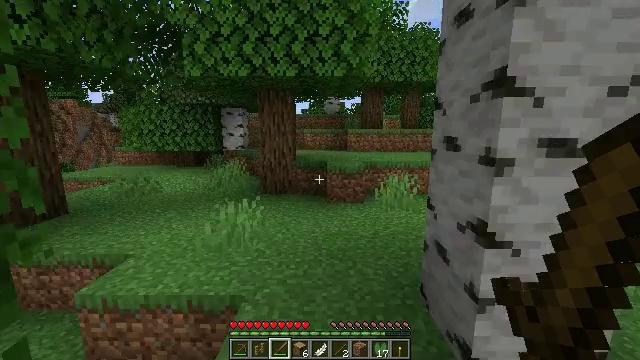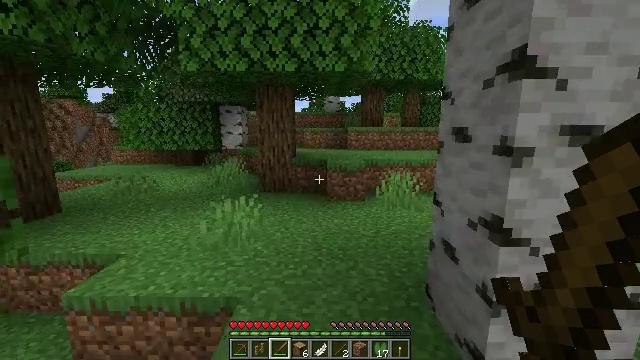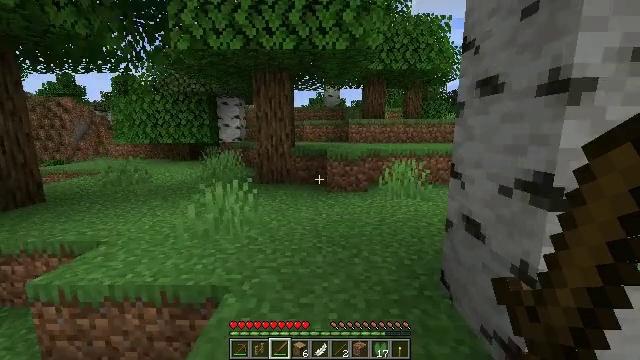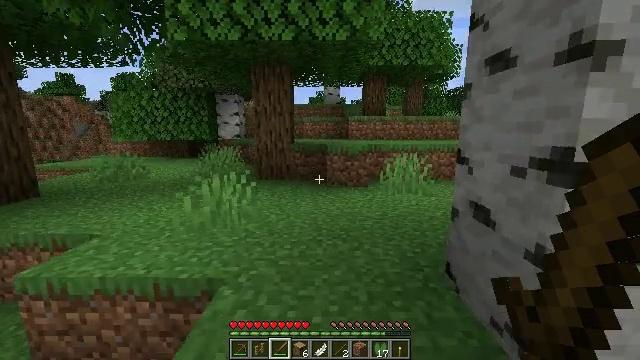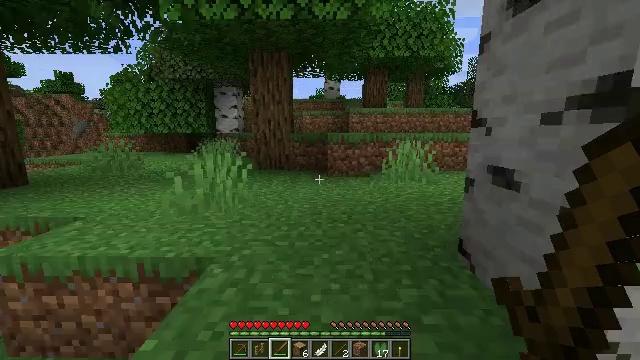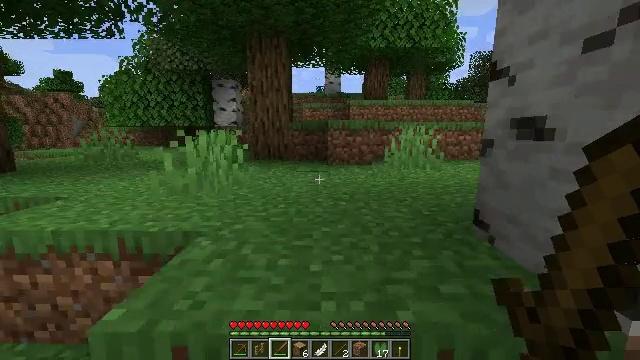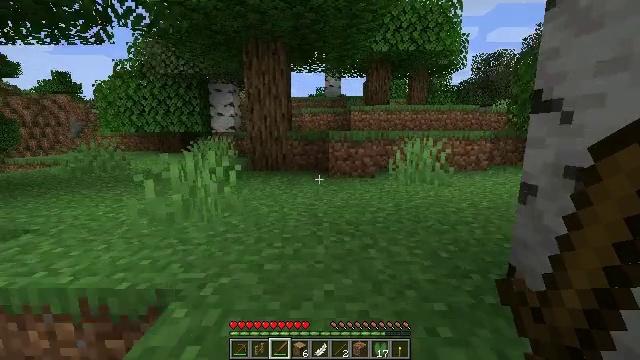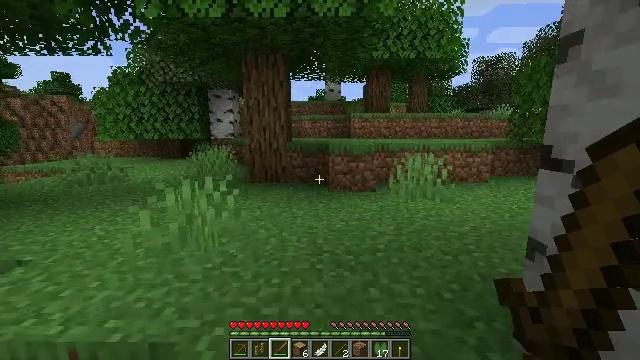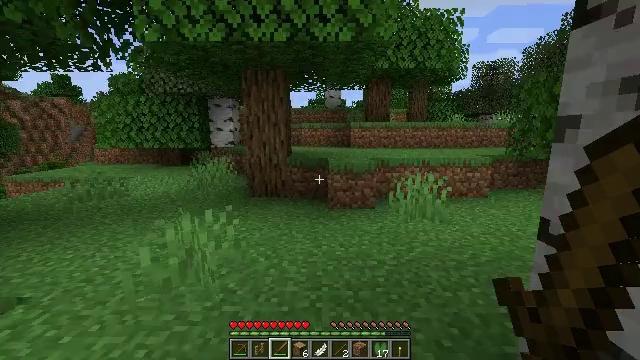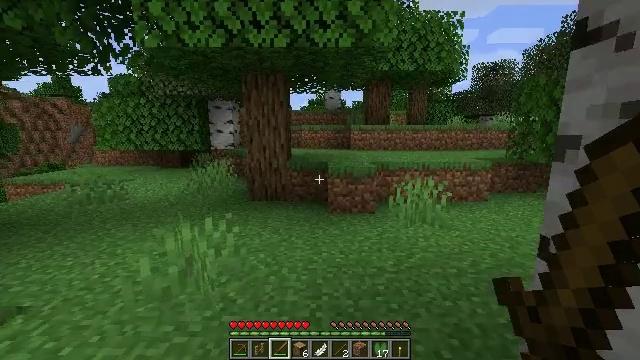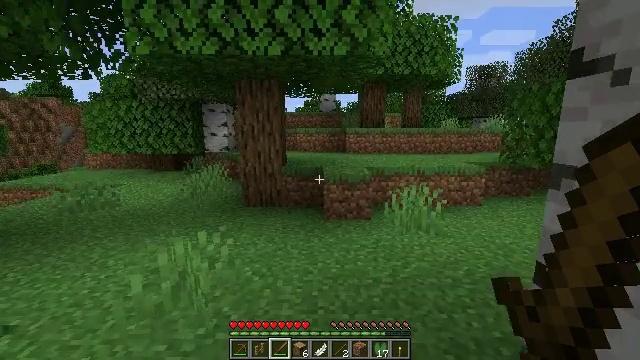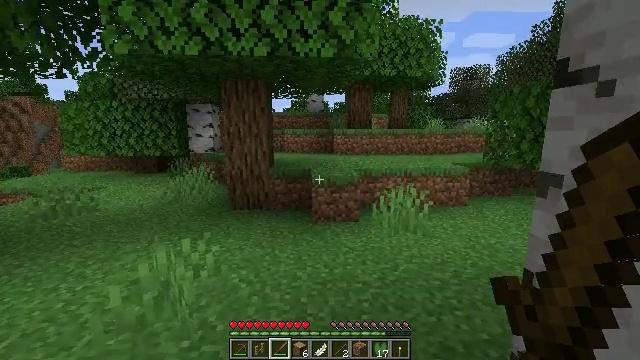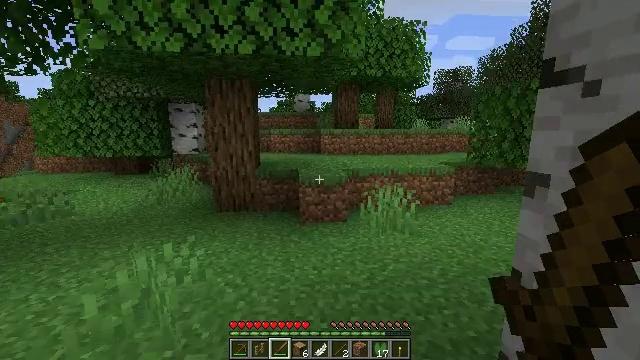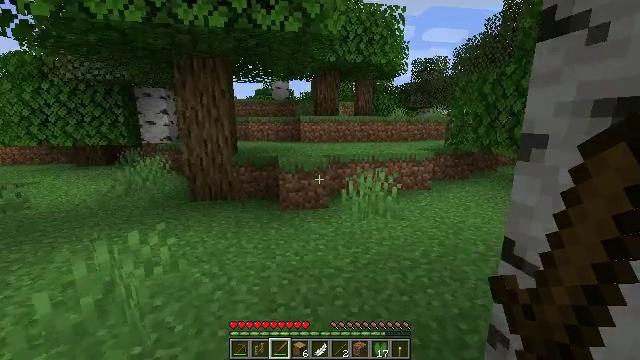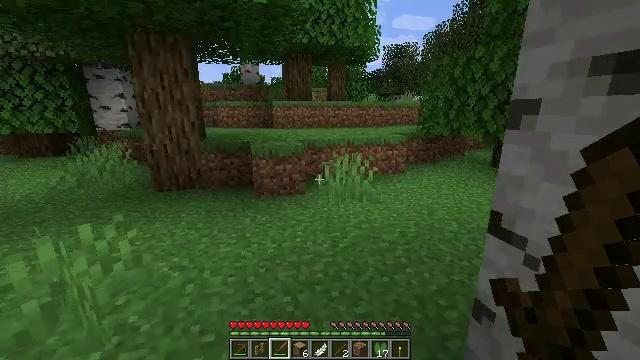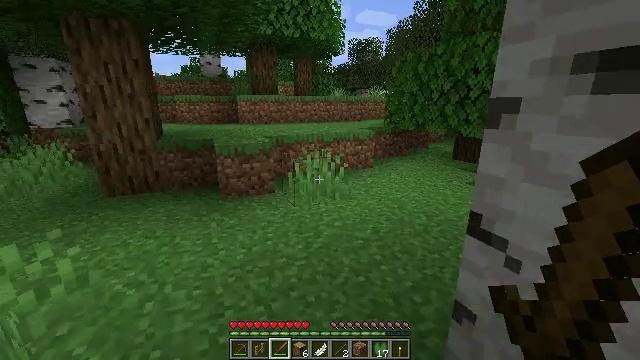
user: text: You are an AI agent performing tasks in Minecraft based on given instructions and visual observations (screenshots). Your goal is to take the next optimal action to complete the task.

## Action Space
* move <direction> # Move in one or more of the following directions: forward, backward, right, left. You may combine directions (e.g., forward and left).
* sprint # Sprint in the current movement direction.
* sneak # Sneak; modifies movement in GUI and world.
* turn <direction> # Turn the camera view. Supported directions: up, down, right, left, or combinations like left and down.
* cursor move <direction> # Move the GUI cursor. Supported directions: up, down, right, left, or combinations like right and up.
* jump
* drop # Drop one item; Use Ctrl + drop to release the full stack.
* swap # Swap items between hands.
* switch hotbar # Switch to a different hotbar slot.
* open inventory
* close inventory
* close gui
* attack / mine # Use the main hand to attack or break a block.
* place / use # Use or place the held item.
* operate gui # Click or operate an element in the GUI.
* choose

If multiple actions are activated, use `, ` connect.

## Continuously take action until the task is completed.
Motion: motion action
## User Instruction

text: Mine the sugar cane near rivers.
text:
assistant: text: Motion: move forward
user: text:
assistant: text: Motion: move forward
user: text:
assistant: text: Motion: move forward, jump
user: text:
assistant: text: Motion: move forward, jump
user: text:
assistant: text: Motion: move forward, jump
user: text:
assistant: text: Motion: move forward, jump
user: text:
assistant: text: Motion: move forward, jump
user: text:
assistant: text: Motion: move forward, jump
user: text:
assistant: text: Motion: move forward, jump
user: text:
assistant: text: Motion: move forward, turn right, jump
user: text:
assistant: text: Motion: move forward, turn right, jump
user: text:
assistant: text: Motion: move forward, turn right, jump
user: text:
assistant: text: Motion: move forward, turn right and down
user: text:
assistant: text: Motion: move forward, turn right and down
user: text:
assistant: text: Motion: move forward, turn right and down
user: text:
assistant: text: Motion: move forward, turn right
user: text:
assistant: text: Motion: move forward, turn right
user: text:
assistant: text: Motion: move forward
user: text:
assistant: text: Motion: move forward
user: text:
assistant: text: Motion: move forward
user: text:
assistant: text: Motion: move forward
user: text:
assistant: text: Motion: move forward
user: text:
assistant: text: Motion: move forward
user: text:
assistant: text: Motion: move forward
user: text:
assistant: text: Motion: move forward
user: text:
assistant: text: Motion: move forward
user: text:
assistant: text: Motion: move forward
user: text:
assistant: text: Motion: move forward
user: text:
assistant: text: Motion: move forward
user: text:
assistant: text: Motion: move forward